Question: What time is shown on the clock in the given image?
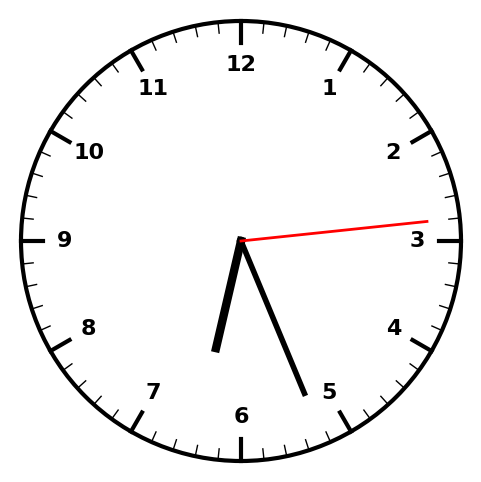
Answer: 06:26:14